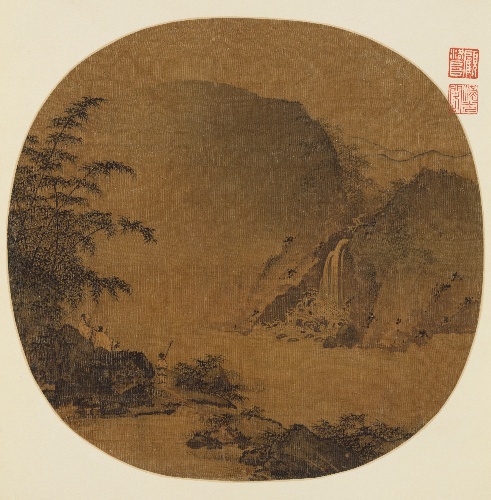
Title: 宋   佚名   觀瀑圖   團扇|Gentlemen gazing at a waterfall
Artist: Li Tang|Unidentified artist
Artist bio: Chinese, ca. 1070s–ca. 1150s|
Date: 13th century
Object type: Fan mounted as an album leaf
Classification: Paintings
Medium: Fan mounted as an album leaf; ink and color on silk
Culture: China
Period: Southern Song dynasty (1127–1279)
Dimensions: 9 7/8 x 10 1/8 in. (25.1 x 25.7 cm)
Department: Asian Art
Credit line: Bequest of John M. Crawford Jr., 1988
Accession year: 1989
Repository: Metropolitan Museum of Art, New York, NY
Tags: Waterfalls|Landscapes